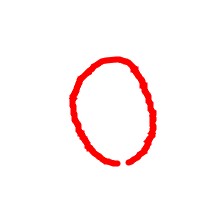
Shape: circle